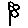
Label: flower